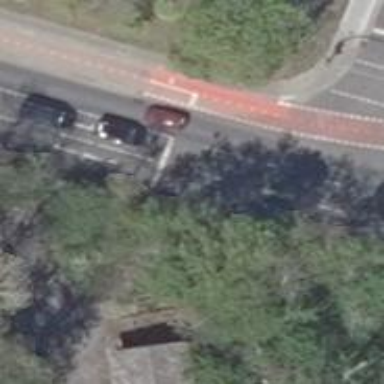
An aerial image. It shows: Road with traffic signals controlling the flow of traffic.